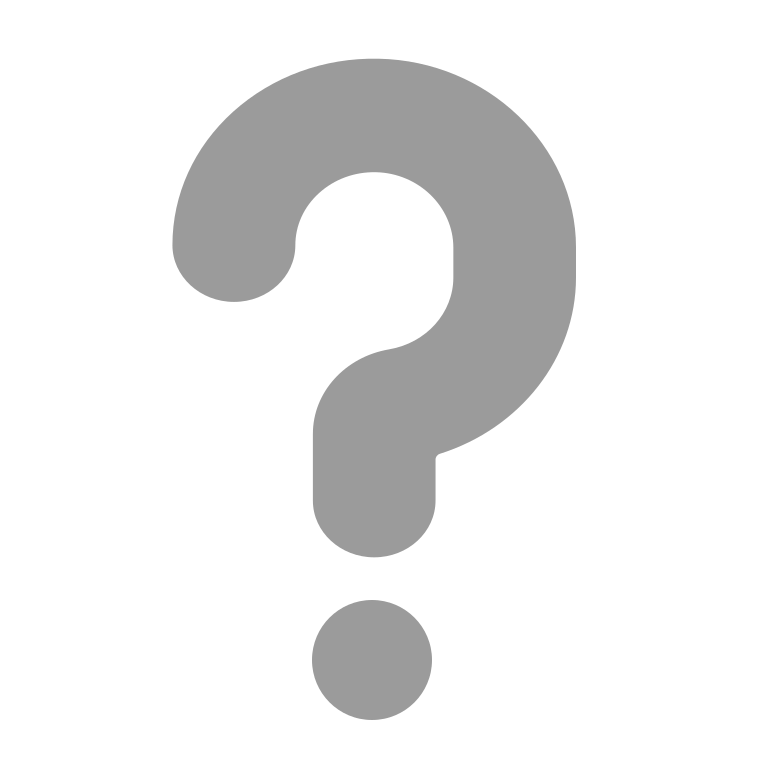
white question mark flat